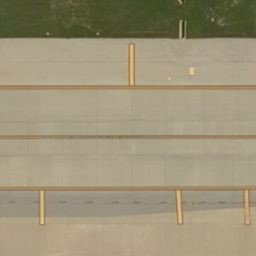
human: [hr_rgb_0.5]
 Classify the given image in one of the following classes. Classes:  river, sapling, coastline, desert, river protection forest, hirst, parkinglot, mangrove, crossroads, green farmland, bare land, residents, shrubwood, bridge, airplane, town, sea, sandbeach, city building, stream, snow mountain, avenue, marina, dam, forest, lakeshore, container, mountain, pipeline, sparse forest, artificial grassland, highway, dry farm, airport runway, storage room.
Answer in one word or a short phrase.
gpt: airport runway